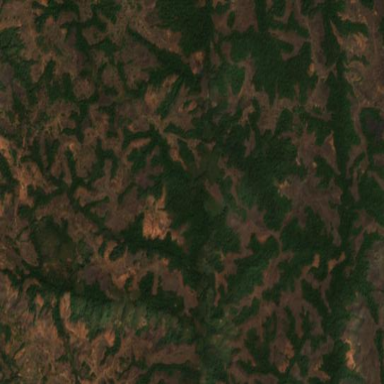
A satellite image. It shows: Forest area.